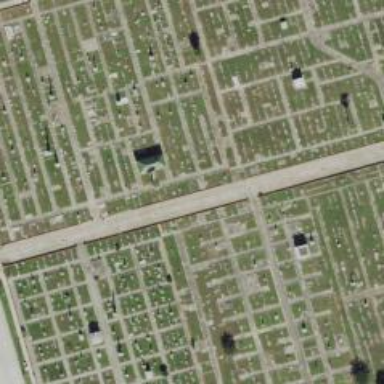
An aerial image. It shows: Cemetery.